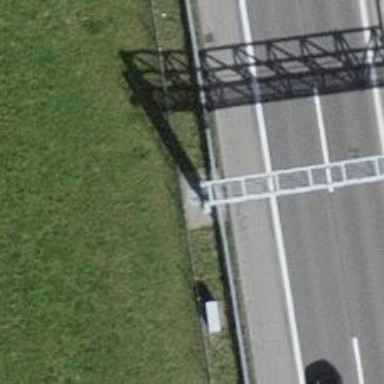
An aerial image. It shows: Gantry structure.